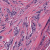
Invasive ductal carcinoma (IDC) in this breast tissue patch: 1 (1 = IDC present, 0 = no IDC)